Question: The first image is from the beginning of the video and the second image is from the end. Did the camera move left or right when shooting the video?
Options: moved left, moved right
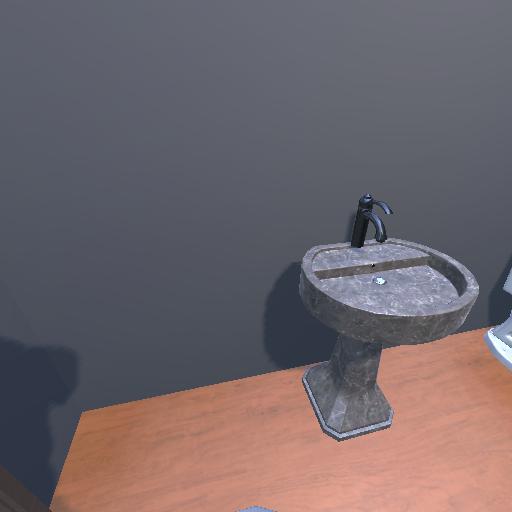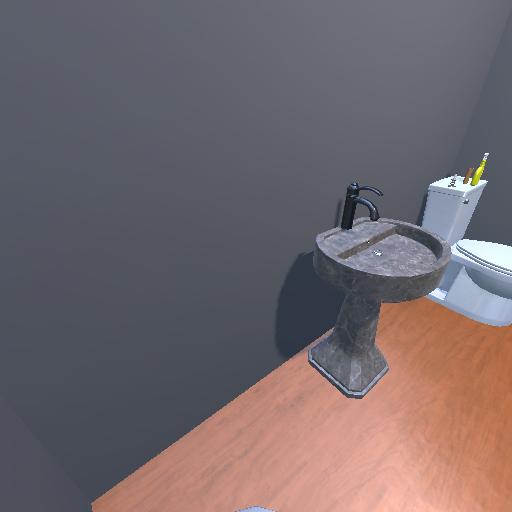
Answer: moved left